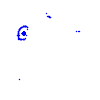
Particle: pion